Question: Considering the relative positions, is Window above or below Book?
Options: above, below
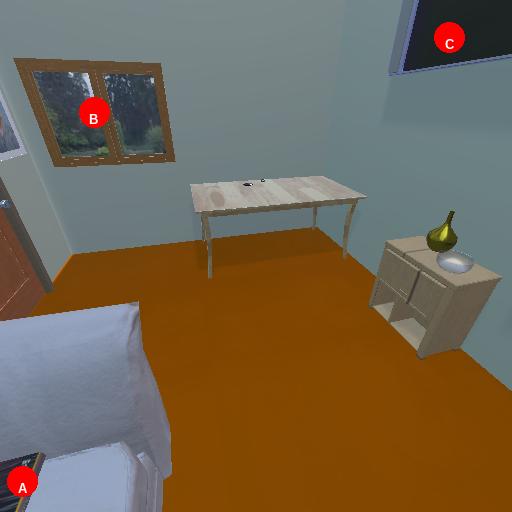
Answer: above